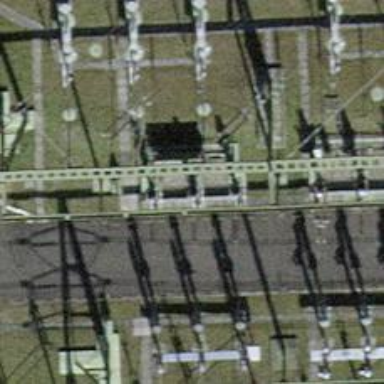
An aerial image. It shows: Insulator used in power systems.